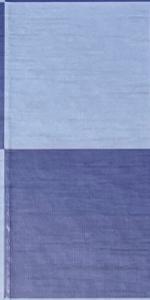
Label: Empty